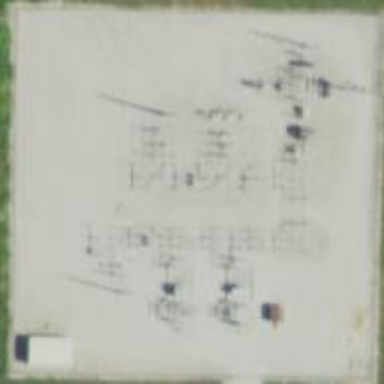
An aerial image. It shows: Transmission substation.